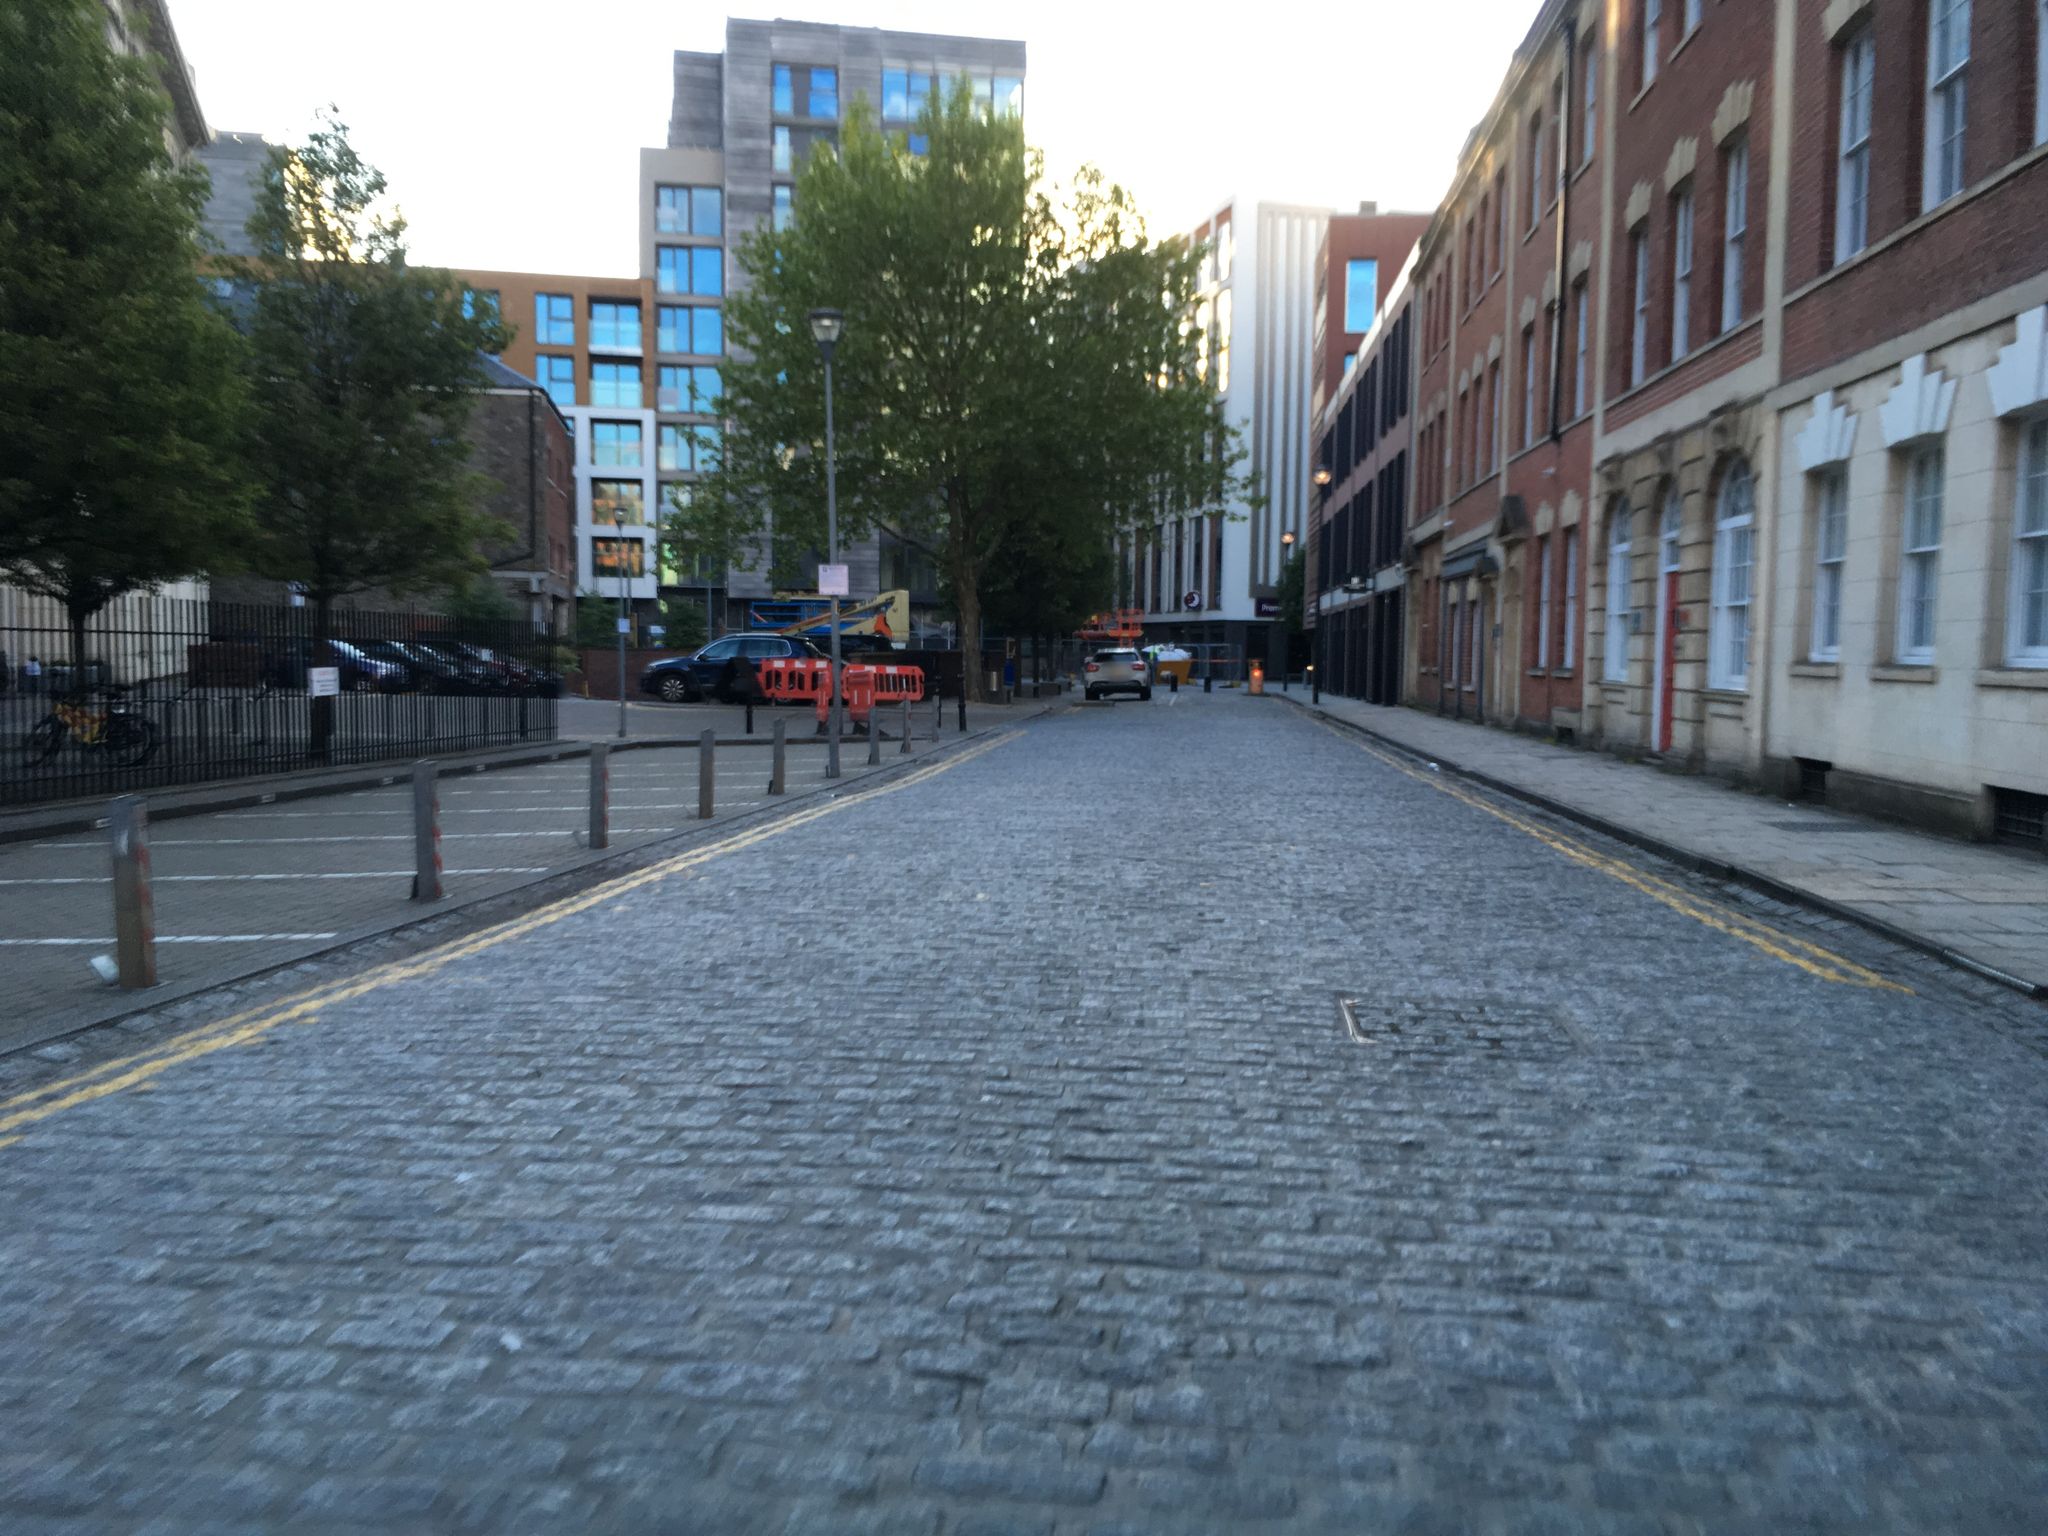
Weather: clear
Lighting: day
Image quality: good
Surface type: walking surface
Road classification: footway, unclassified
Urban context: urban centre
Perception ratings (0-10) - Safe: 3.57, Lively: 8.12, Beautiful: 7.41, Boring: 3.14, Depressing: 1.1, Wealthy: 8.14